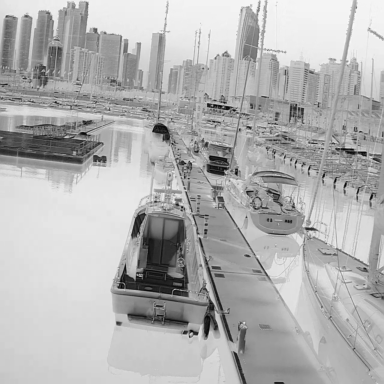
There are four canoes in the infrared image.